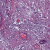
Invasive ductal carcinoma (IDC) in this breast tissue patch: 0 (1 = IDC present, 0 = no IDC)